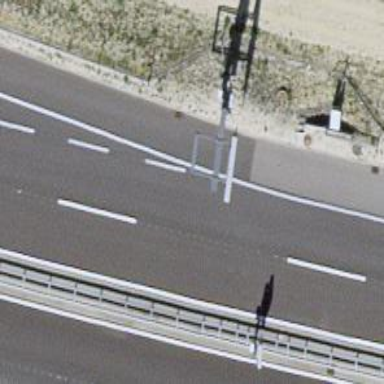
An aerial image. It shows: Asphalt motorway.